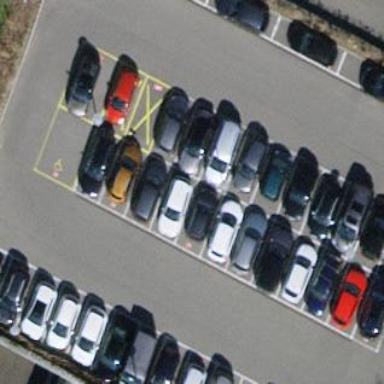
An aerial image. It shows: Parking area with surface parking. It includes park and ride facilities.